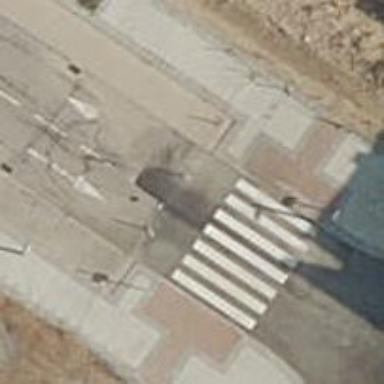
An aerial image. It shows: Uncontrolled zebra crossing on the road.